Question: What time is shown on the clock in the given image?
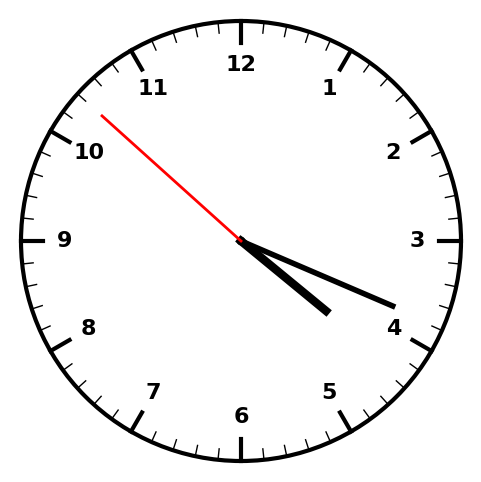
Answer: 04:18:52